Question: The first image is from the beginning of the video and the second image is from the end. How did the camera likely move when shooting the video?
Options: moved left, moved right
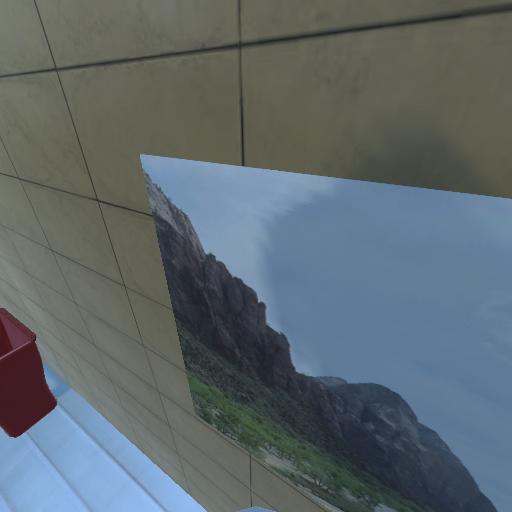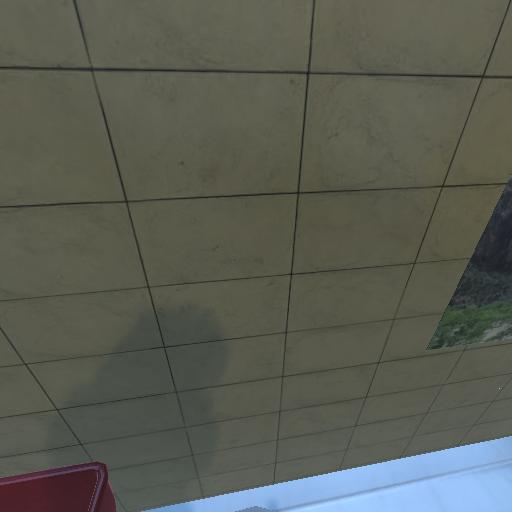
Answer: moved left